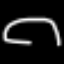
Label: mushroom